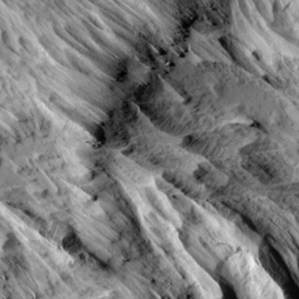
Label: non_frost